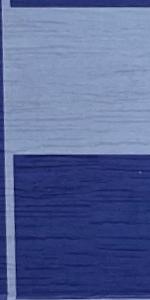
Label: Empty